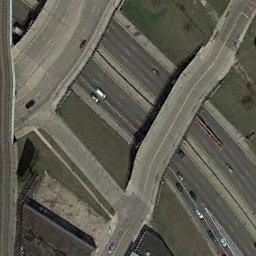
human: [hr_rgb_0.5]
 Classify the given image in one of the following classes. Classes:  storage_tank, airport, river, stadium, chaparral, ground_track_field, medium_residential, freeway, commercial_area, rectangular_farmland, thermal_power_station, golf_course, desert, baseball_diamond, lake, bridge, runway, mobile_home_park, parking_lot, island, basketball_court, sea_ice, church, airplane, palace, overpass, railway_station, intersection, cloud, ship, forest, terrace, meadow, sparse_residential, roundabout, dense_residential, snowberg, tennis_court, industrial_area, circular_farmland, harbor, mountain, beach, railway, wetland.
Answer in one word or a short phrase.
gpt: overpass